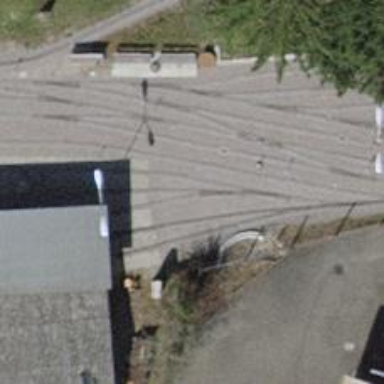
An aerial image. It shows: Miniature railway.